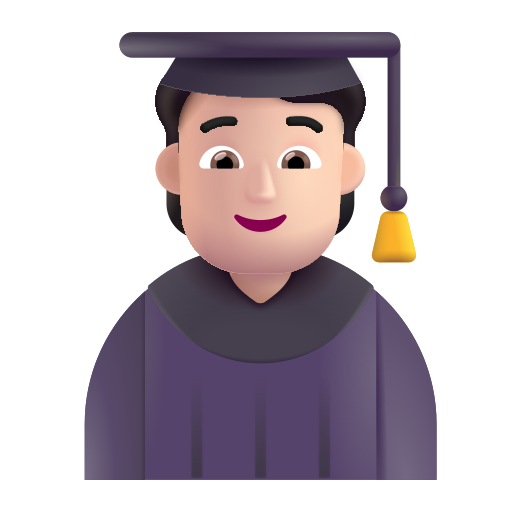
student color light